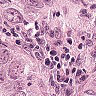
Metastatic tissue present: yes